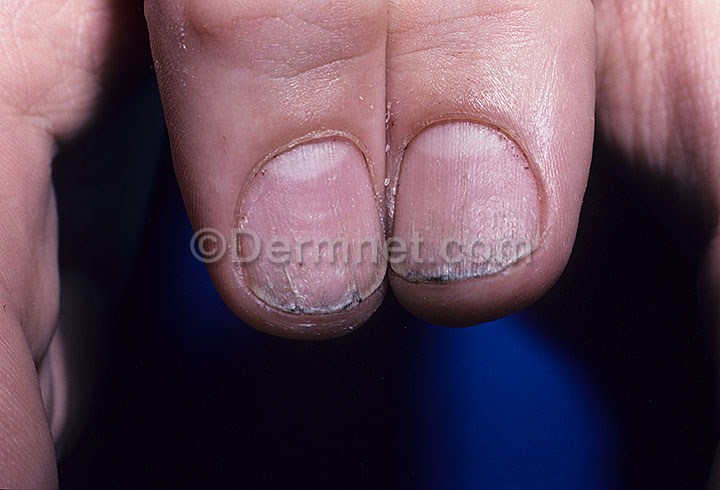
Disease: Nail Fungus and other Nail Disease